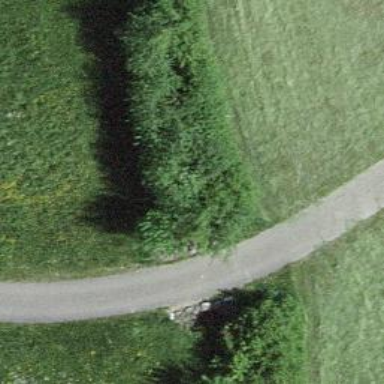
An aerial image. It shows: Culvert tunnel.